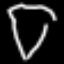
Label: diamond